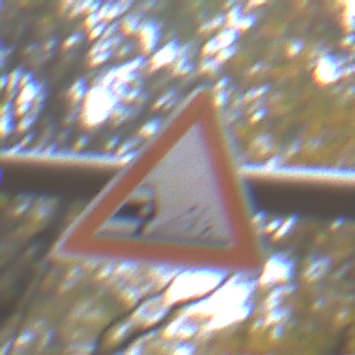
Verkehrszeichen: SplittSchotter
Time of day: MorningAfternoon
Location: Outdoor (Nature)
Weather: Overcast
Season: Autumn
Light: Natural